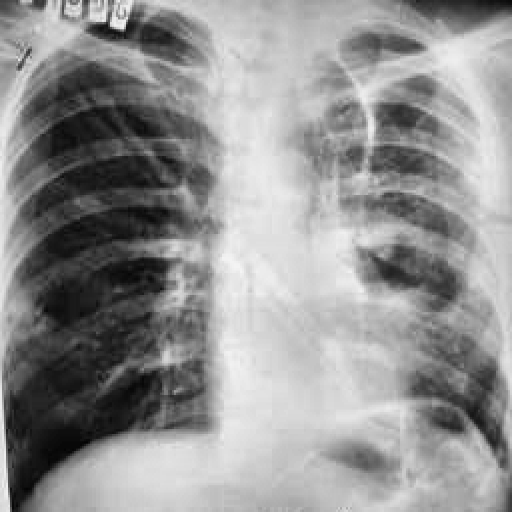
Finding: TUBERCULOSIS